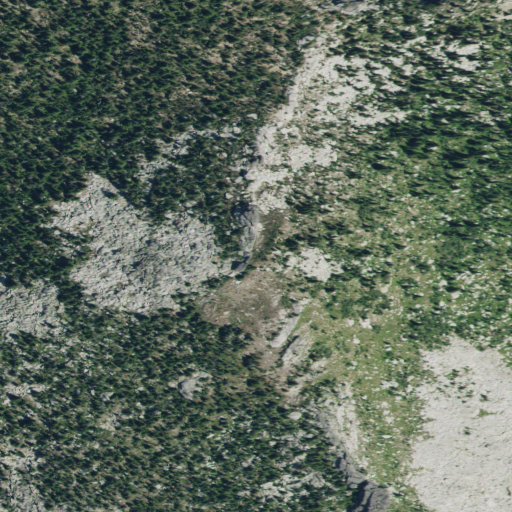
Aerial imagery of mountain in Idaho named Abandon Mountain containing evergreen forest, grassland, and shrub